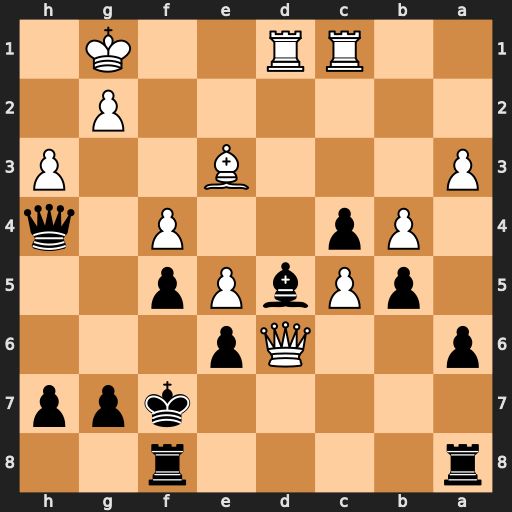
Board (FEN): r4r2/5kpp/p2Qp3/1pPbPp2/1Pp2P1q/P3B2P/6P1/2RR2K1
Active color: b
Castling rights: -
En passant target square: -
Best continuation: Qg3 Rxd5 Qxe3+